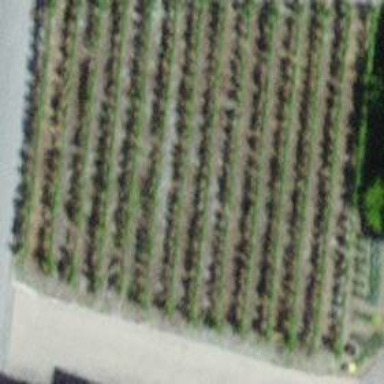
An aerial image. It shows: Vineyard growing grapes.